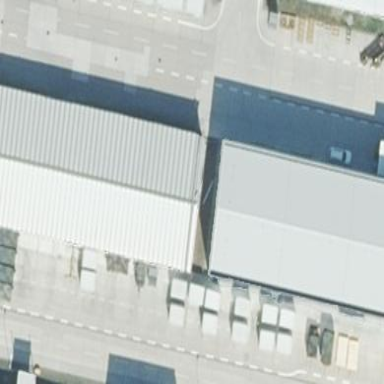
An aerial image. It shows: Warehouse building.